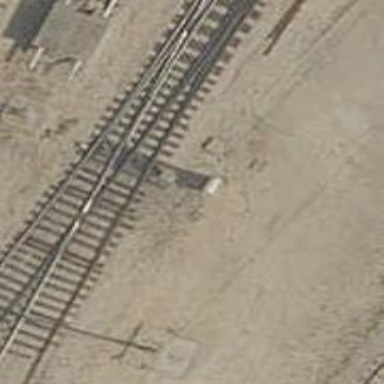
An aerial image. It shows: Railway yard with electrified contact lines.